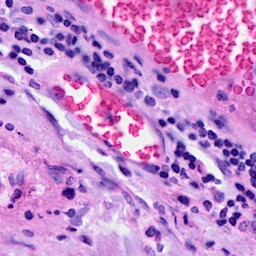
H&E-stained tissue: Breast